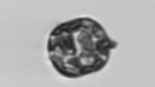
Label: Thalassiosira